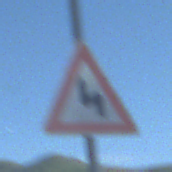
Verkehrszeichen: DoppelkurveZunaechstLinks
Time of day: Night
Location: Outdoor (Nature)
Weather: PartlyCloudy
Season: NotSpecified
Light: Natural